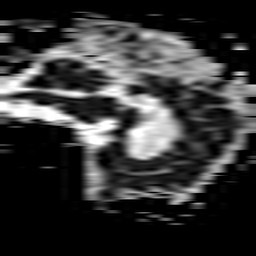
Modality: ADC
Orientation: sagittal
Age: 83
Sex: male
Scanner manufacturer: philips
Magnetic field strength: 3 T
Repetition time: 3.082 s
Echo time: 0.076 s